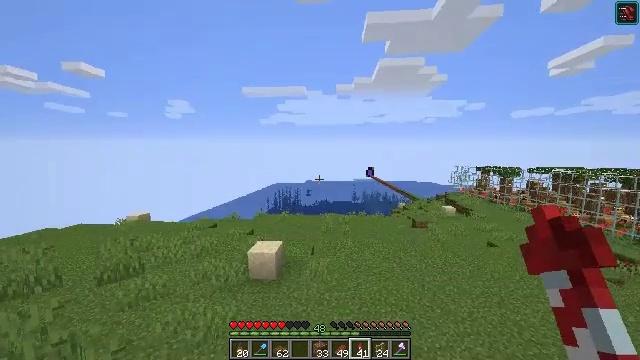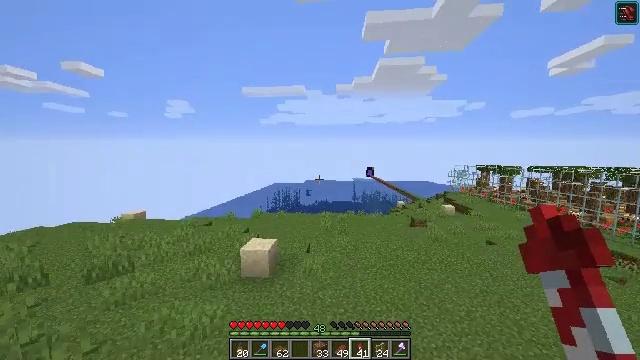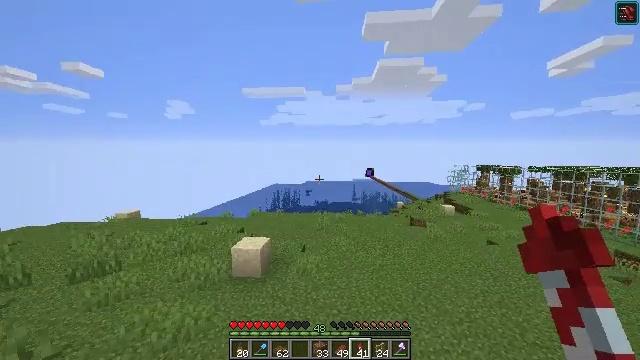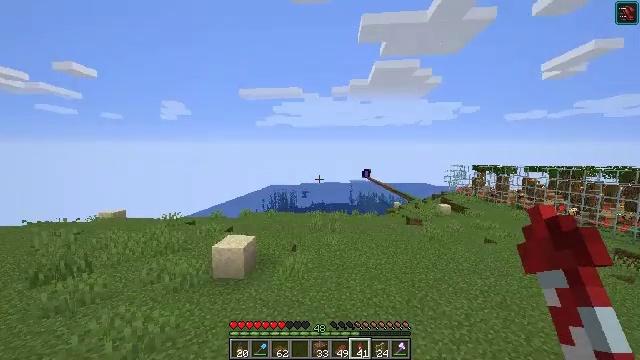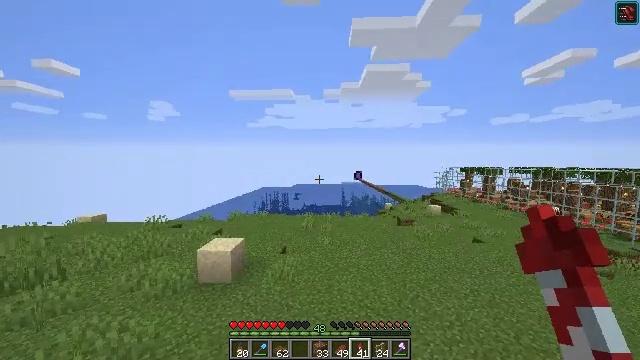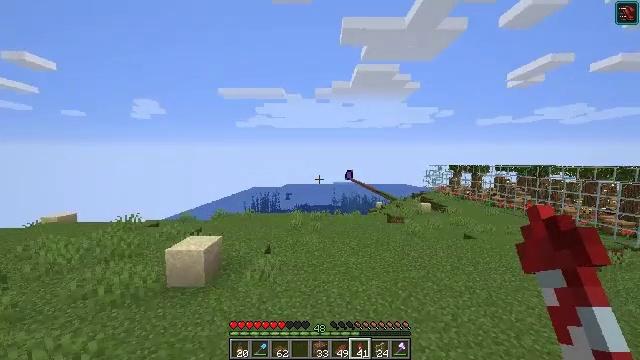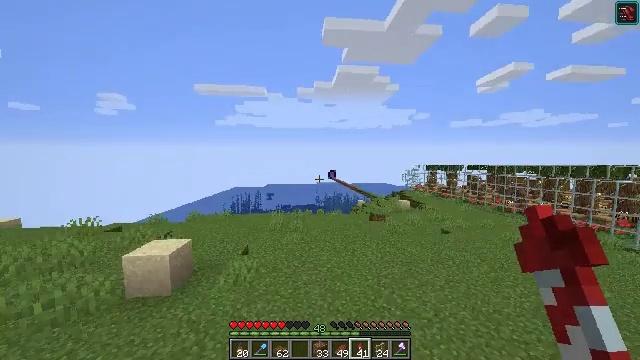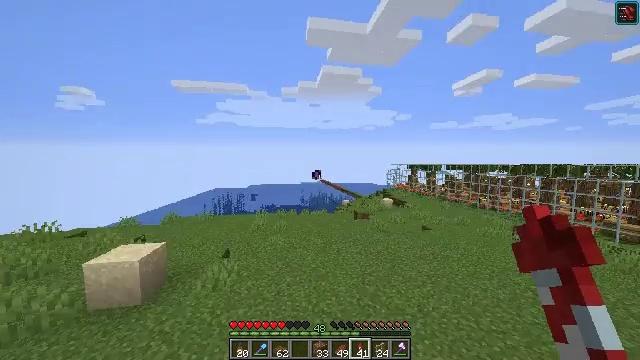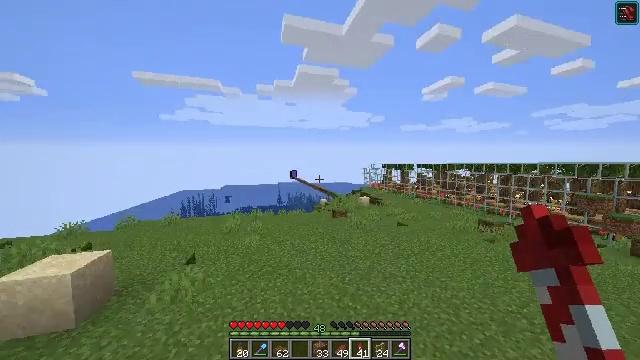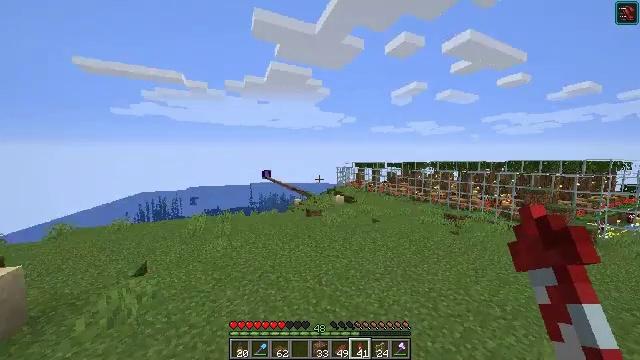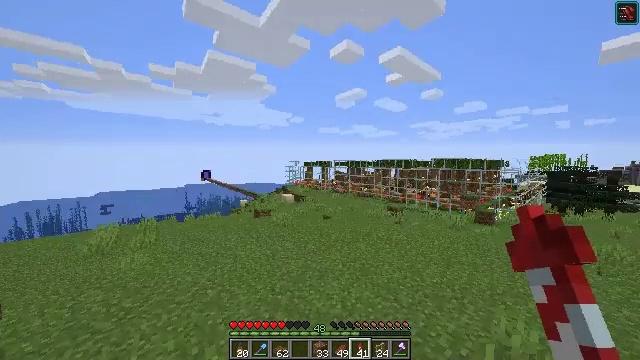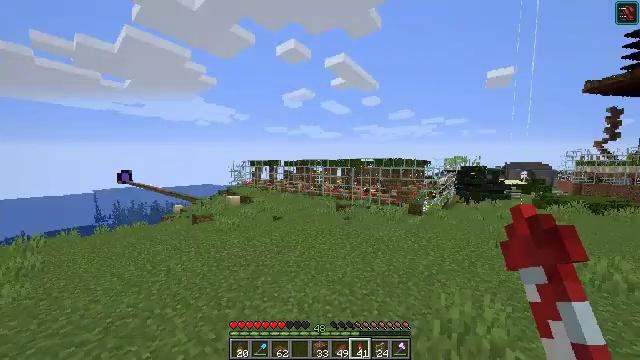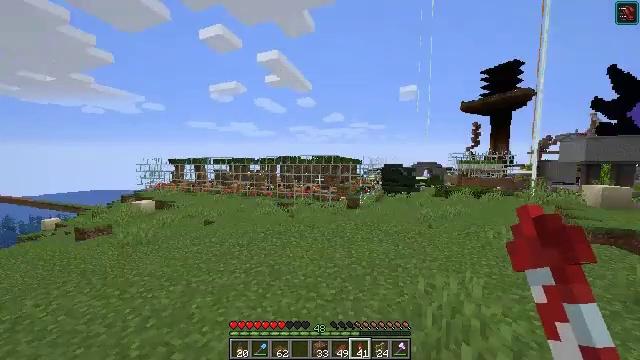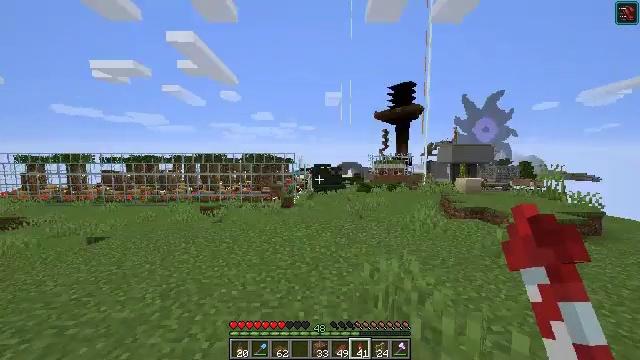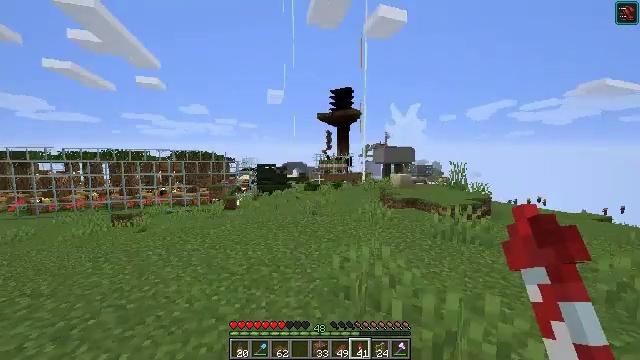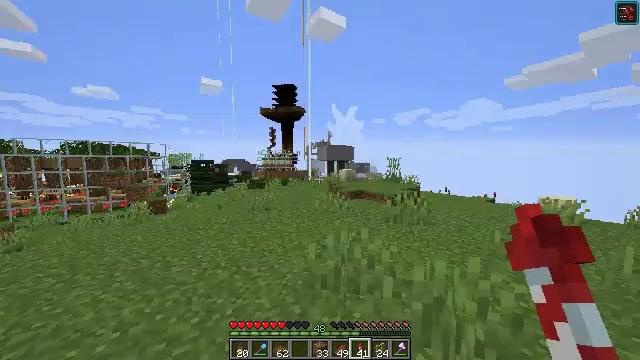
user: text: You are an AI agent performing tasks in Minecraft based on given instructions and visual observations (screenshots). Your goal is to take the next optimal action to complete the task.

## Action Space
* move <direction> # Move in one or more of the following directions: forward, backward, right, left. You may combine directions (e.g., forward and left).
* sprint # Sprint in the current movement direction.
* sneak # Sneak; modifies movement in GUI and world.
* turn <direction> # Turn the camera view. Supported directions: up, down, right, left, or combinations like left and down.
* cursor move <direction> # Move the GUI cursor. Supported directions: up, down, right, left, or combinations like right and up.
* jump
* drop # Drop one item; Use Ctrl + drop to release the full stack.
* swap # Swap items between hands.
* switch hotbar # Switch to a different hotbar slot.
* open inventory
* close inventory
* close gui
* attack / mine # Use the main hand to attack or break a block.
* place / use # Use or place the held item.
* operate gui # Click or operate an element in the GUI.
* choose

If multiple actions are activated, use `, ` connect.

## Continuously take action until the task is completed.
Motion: motion action
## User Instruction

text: Attack the spruce slab to remove it.
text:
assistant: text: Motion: no_op
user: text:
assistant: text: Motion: no_op
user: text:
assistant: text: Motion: no_op
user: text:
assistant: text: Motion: turn right
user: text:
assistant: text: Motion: turn right
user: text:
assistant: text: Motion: turn right
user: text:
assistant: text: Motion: turn right
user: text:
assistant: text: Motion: turn right
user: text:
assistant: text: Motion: turn right
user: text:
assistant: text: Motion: turn right
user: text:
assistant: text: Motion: turn right
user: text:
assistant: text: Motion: turn right
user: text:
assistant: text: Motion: turn right
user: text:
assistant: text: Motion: turn right
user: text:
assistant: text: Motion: turn right
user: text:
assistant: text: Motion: turn right and down
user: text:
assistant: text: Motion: turn right and down
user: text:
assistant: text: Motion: turn right and down
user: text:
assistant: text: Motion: turn right
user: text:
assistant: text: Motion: turn right
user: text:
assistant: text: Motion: turn right
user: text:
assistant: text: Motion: no_op
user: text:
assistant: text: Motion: no_op
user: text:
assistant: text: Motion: no_op
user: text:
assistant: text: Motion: no_op
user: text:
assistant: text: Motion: no_op
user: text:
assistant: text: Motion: no_op
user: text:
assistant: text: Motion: no_op
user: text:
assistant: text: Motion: no_op
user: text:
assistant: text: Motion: no_op